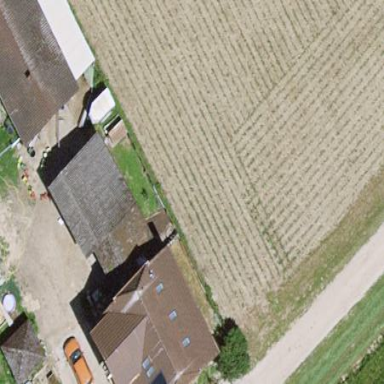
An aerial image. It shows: Farmyard area.